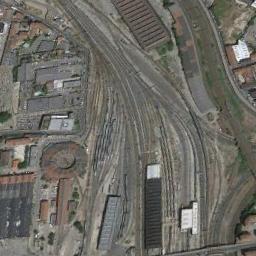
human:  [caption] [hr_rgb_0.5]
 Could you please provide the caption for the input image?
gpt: Many buildings of different shapes are beside the railway station .

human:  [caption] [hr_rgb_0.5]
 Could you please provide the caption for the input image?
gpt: The railway station has lots of railways and some trains and some buildings are between the railways .

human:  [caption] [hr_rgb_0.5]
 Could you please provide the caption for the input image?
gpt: The railway station is on the bare land next to some buildings .

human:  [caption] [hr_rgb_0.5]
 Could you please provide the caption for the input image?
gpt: There is a fully equipped railway station in the city .

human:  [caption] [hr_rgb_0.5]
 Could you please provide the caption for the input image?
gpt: There are some buildings near the black railway station .